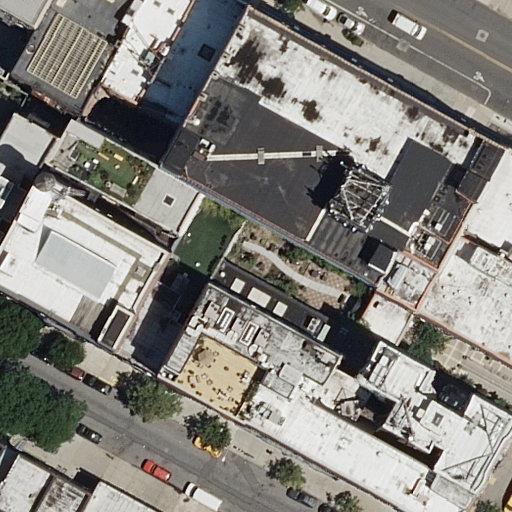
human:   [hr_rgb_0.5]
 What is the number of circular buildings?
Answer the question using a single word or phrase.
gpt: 0

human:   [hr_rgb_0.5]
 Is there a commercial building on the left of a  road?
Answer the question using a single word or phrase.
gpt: no

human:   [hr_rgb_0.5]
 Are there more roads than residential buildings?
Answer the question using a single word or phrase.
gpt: no

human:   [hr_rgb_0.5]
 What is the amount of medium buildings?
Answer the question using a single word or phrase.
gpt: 9

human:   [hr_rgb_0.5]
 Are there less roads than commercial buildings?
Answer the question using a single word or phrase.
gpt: no

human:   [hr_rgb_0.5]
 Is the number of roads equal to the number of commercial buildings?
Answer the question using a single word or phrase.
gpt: no

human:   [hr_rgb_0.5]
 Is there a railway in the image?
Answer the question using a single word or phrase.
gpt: no

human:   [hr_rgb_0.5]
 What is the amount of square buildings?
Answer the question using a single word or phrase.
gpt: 0

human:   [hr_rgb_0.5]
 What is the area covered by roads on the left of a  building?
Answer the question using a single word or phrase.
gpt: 0m2

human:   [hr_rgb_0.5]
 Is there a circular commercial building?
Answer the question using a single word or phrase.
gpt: no

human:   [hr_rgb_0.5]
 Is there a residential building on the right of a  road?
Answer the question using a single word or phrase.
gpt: yes

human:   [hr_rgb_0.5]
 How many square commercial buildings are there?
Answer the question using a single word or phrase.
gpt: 0

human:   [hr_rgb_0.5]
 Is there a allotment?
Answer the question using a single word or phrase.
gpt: no

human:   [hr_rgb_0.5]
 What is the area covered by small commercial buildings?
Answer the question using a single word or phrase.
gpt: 0m2

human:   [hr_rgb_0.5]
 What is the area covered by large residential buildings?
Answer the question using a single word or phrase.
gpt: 4599m2

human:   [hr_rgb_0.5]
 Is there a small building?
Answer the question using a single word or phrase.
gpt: yes

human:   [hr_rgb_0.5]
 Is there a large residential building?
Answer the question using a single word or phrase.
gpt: yes

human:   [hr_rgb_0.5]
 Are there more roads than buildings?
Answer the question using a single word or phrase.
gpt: no

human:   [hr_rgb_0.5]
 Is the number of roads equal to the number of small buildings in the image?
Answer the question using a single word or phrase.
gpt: no

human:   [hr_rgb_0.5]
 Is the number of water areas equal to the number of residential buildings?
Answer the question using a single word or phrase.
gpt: no

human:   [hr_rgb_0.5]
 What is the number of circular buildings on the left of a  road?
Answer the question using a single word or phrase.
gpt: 0

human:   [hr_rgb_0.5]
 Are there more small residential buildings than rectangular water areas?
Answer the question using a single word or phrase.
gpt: yes

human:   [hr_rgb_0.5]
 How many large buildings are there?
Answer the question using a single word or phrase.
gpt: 3

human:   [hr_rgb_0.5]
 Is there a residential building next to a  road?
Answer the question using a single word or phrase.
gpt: yes

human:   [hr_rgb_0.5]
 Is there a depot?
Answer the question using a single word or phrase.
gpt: no

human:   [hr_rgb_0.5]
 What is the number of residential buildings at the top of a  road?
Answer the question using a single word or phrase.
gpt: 10

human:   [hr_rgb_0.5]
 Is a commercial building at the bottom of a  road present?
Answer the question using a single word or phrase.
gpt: no

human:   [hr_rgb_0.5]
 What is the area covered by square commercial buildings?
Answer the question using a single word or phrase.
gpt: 0m2

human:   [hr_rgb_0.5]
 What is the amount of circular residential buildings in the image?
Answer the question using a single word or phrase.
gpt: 0

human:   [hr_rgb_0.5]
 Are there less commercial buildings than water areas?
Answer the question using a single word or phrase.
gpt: no

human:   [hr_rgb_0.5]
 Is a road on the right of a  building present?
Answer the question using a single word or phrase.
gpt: yes

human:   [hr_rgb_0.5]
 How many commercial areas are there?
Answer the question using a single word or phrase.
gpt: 0

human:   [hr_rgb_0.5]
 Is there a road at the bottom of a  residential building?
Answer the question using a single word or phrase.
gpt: yes

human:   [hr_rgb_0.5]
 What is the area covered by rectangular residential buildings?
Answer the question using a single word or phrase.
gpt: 1816m2

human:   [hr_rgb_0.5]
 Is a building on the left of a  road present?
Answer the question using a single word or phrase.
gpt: yes

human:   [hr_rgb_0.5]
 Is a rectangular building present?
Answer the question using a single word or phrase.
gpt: yes